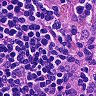
Metastatic tissue present: no